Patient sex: M
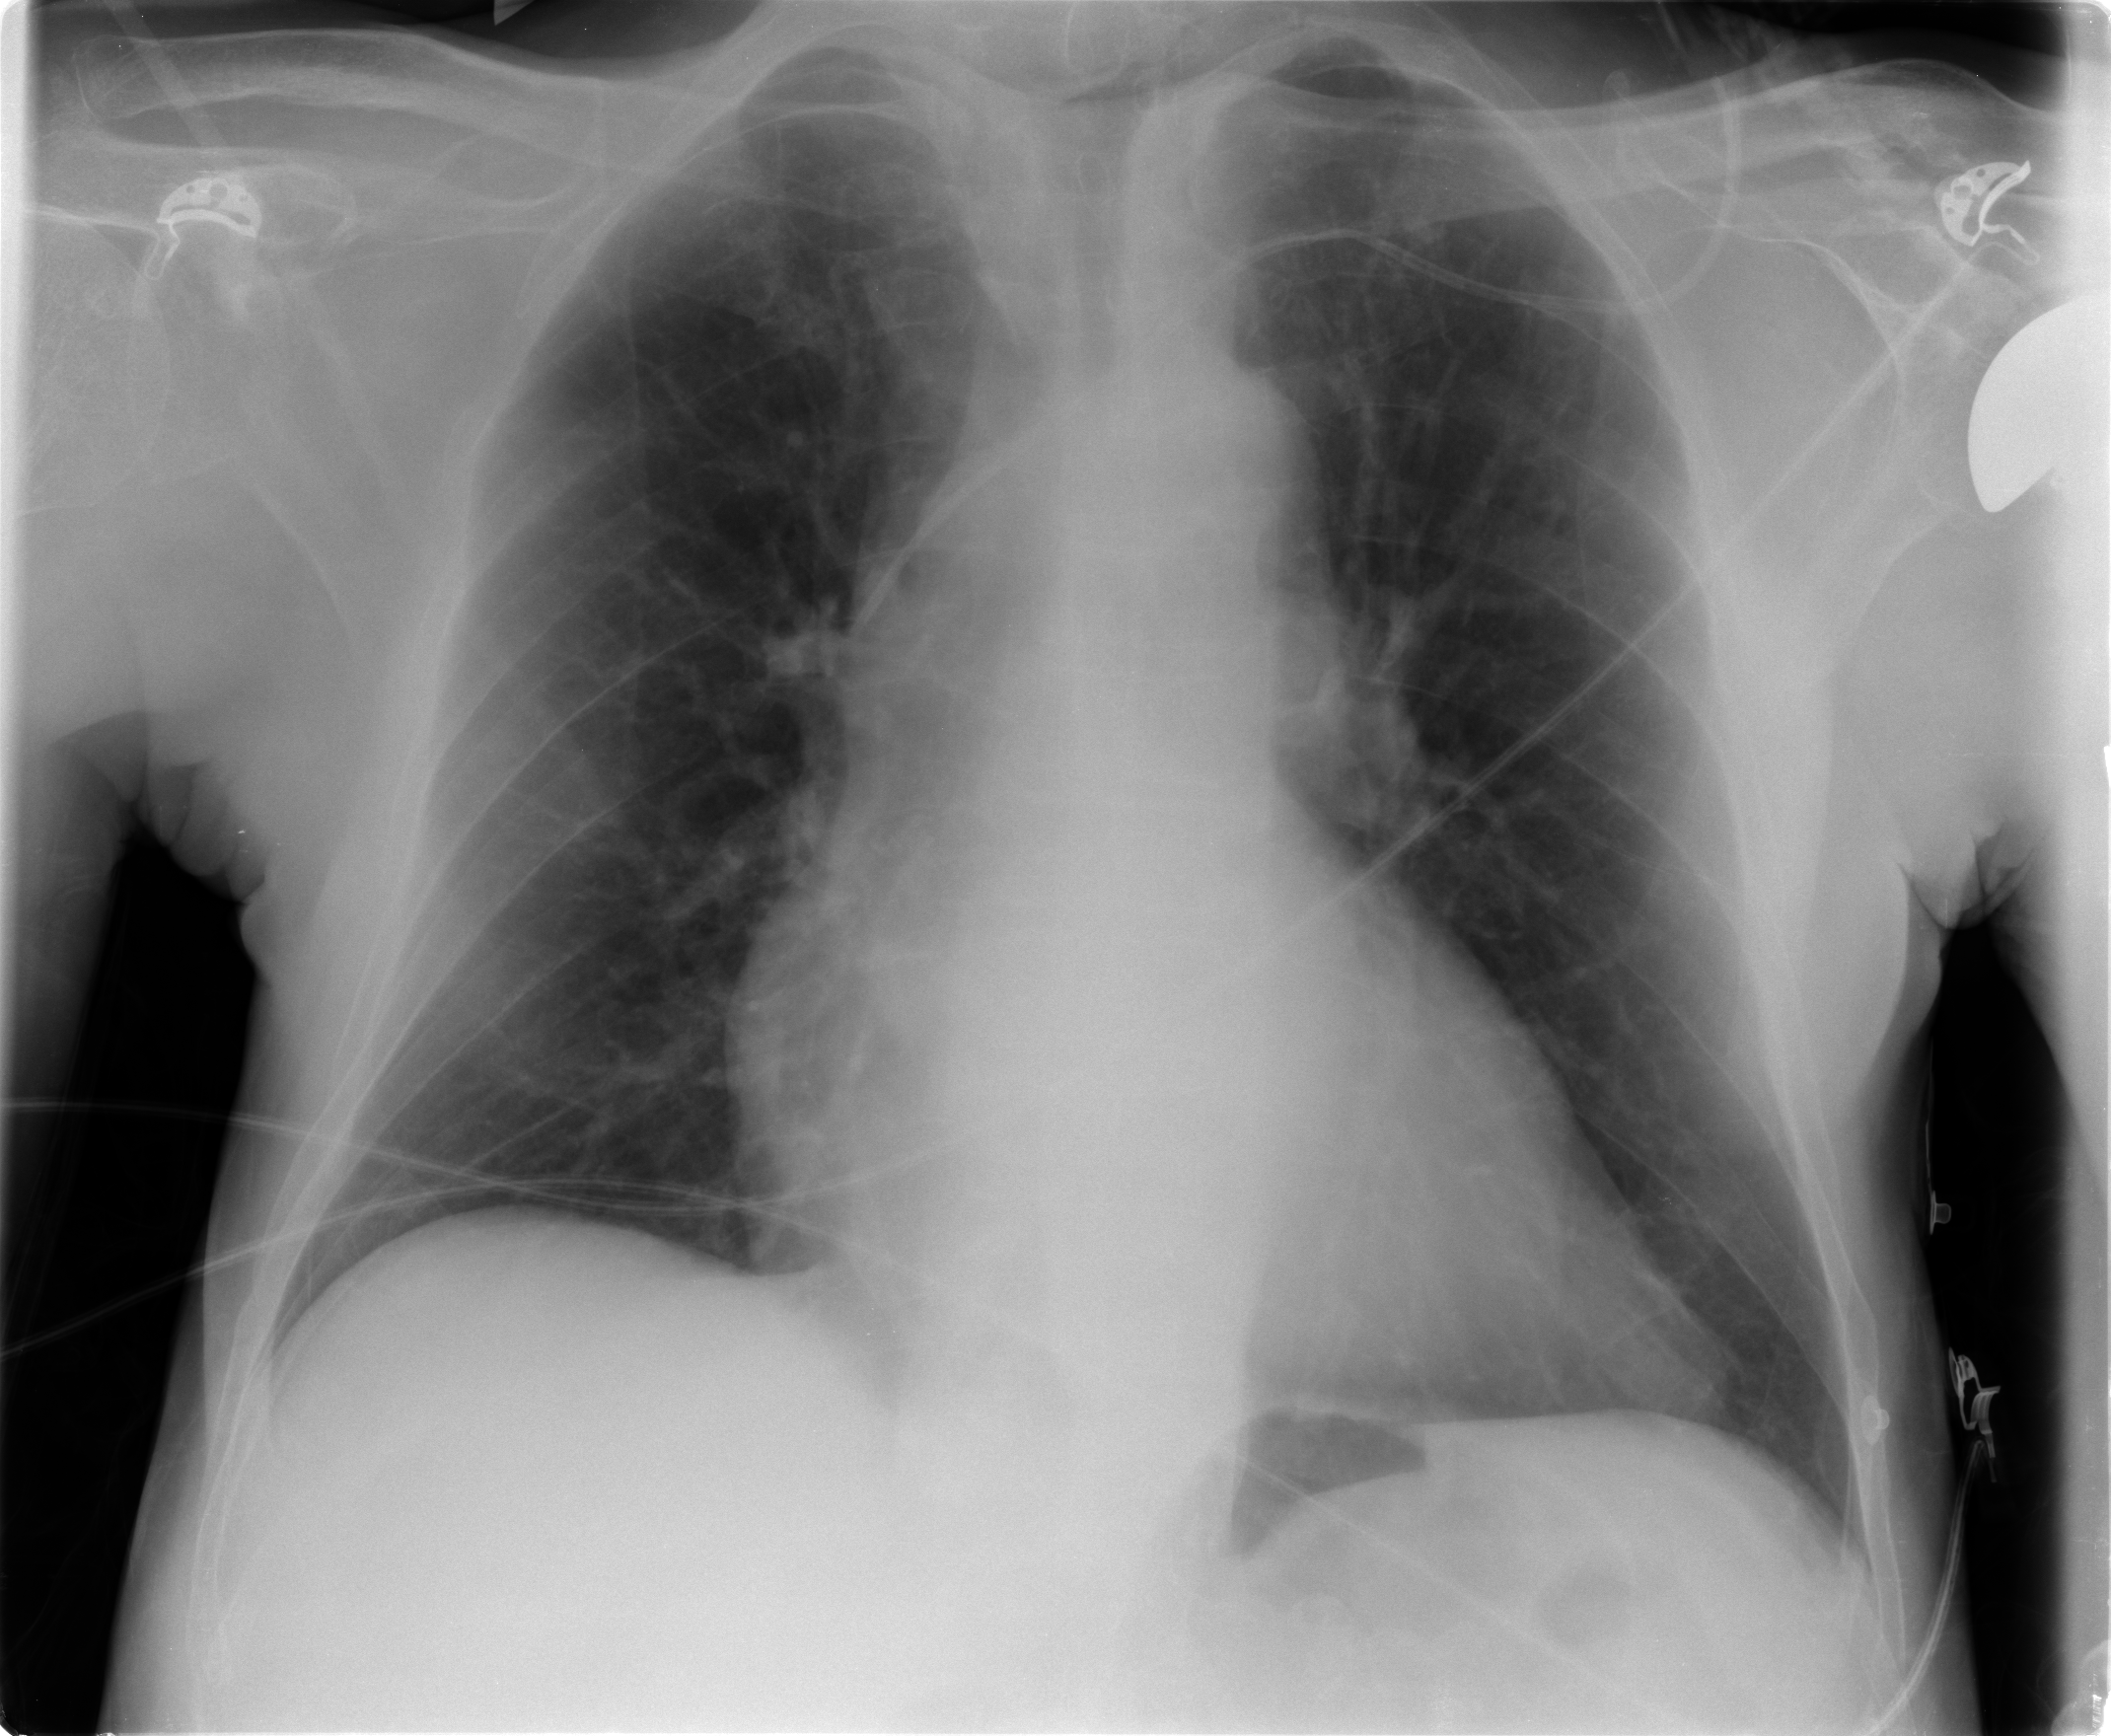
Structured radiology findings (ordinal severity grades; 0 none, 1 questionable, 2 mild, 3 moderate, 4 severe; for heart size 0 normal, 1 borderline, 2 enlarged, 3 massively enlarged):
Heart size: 2
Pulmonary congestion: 1
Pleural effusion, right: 0
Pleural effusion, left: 0
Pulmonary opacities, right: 0
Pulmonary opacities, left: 0
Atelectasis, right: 0
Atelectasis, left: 0